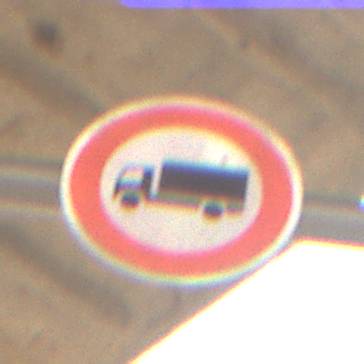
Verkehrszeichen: VerbotFuerKraftfahrzeugeUeberDreiKommaFuenfTonnen
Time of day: SunriseSunset
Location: Roofed (Suburban)
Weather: Clear
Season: NotSpecified
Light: Natural